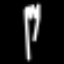
Label: fork